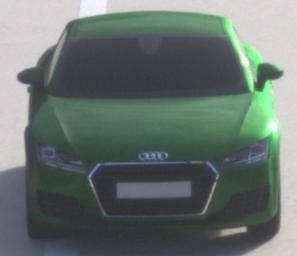
Make: Audi
Model: TT Coupé 1.8 TFSI
Detailed model: TT (8S) Coupé
Model produced from: 2015/08
Model produced until: 2018/06
Doors: 3
Color: green
Road condition: dry road
Daytime: morning or afternoon
Contrast: medium contrast